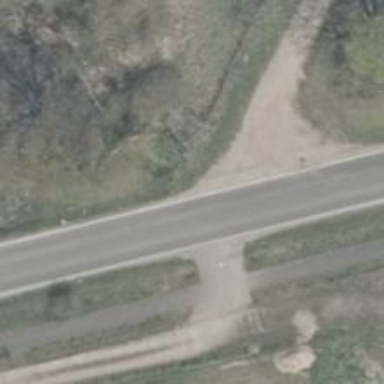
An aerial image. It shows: Secondary road with asphalt surface.